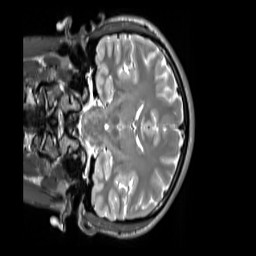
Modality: T2w
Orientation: coronal
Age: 29
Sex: male
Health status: ill
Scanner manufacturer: siemens
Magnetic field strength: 3 T
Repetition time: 2.8 s
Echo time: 0.326 s